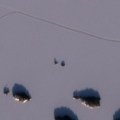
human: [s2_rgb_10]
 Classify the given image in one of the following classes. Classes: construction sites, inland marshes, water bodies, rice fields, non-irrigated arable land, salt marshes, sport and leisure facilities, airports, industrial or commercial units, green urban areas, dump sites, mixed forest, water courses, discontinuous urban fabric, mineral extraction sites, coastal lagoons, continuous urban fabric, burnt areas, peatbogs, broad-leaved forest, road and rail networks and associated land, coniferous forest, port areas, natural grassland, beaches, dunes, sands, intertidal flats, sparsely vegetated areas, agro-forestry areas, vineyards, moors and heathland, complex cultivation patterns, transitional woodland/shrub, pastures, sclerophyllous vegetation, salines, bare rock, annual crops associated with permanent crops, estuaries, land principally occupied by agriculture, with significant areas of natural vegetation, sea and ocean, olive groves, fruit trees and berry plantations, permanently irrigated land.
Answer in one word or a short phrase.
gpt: coniferous forest, water bodies